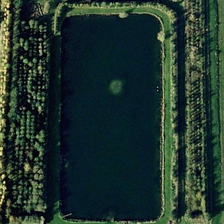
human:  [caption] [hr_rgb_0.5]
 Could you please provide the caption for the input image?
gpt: the large lake is in a rectangular shape .

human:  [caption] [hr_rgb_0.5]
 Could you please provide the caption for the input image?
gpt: a lot of trees and flowers are planted around the lake .

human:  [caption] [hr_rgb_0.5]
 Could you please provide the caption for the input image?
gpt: a lot of trees and flowers are planted around the lake .

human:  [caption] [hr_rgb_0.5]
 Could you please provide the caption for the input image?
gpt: the large lake is in a rectangular shape .

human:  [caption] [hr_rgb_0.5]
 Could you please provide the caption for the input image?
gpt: the large lake is in a rectangular shape .